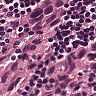
Metastatic tissue present: yes